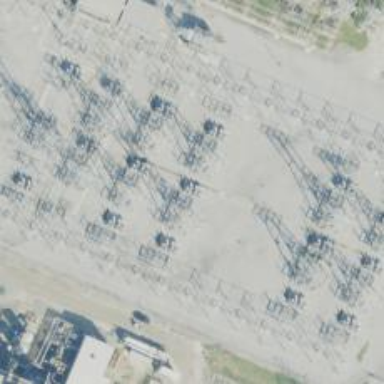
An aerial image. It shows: Switch used for power control.